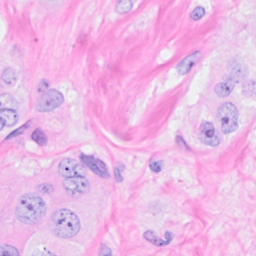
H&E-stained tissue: Breast